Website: lowes
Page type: cart
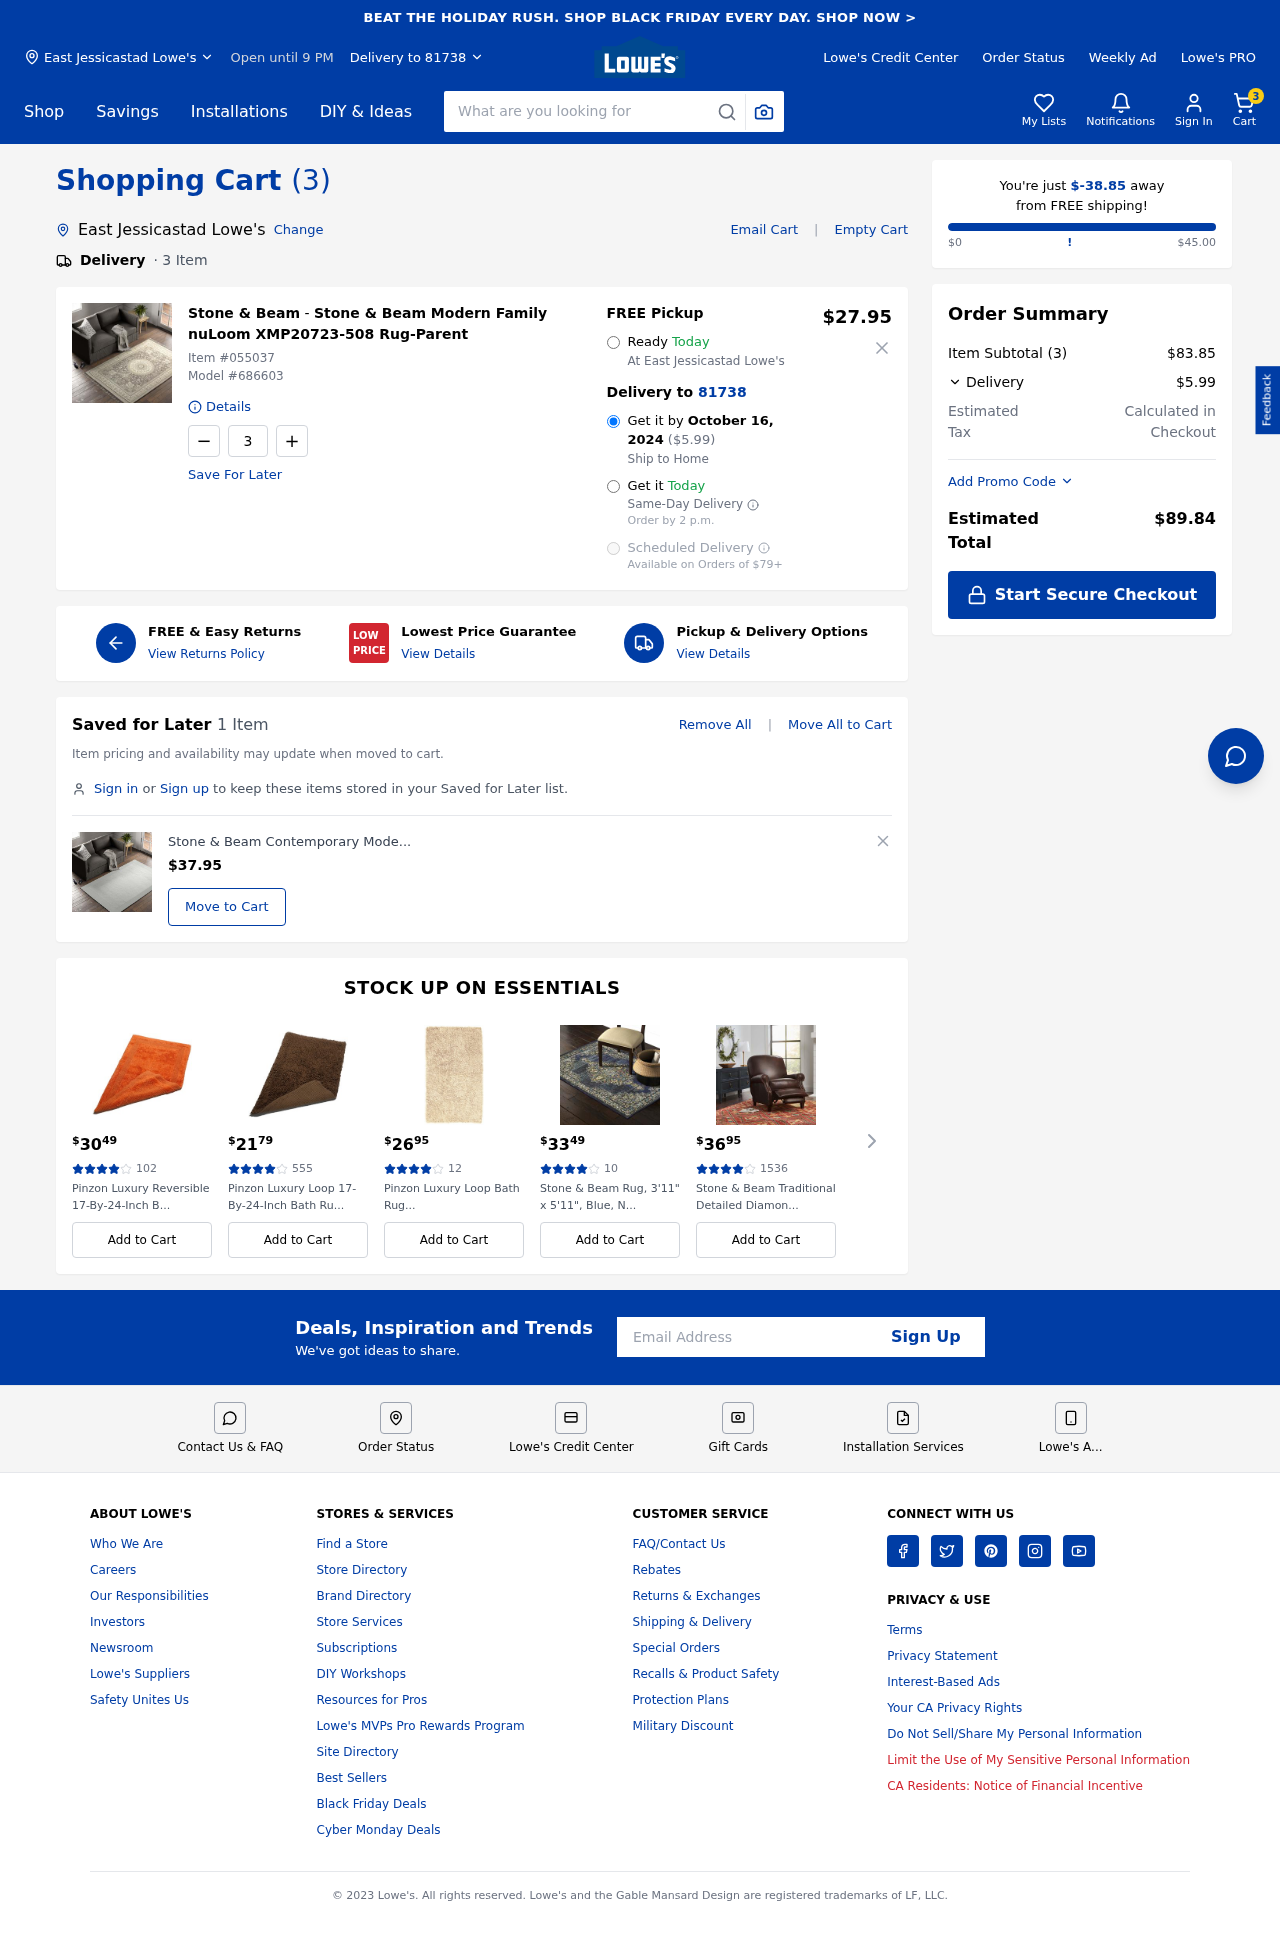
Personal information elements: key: PII_CITY
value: East Jessicastad Lowe's
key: PII_EMAIL
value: stephanie_yang@gmail.com
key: PII_POSTCODE
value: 81738
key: PII_CITY2
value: East Jessicastad Lowe's
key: PII_CITY3
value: East Jessicastad
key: PII_POSTCODE_FULL
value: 81738
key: PII_POSTCODE_NUMERIC
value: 81738
Product elements: key: PRODUCT1_BRAND
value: Stone & Beam
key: PRODUCT1_NAME
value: Stone & Beam Modern Family nuLoom XMP20723-508 Rug-Parent
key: PRODUCT1_PRICE
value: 27.95
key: PRODUCT1_QUANTITY
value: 3
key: PRODUCT2_NAME
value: Stone & Beam Contemporary Mode Tone Wool Rug
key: PRODUCT2_PRICE
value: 37.95
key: PRODUCT1_ITEM_NUMBER
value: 055037
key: PRODUCT1_MODEL_NUMBER
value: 686603
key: PRODUCT3_PRICE
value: $3049
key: PRODUCT3_NUM_RATINGS
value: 102
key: PRODUCT3_NAME
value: Pinzon Luxury Reversible 17-By-24-Inch B...
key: PRODUCT4_PRICE
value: $2179
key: PRODUCT4_NUM_RATINGS
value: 555
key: PRODUCT4_NAME
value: Pinzon Luxury Loop 17-By-24-Inch Bath Ru...
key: PRODUCT5_PRICE
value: $2695
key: PRODUCT5_NUM_RATINGS
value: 12
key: PRODUCT5_NAME
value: Pinzon Luxury Loop Bath Rug...
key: PRODUCT6_PRICE
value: $3349
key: PRODUCT6_NUM_RATINGS
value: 10
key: PRODUCT6_NAME
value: Stone & Beam Rug, 3'11" x 5'11", Blue, N...
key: PRODUCT7_PRICE
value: $3695
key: PRODUCT7_NUM_RATINGS
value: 1536
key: PRODUCT7_NAME
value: Stone & Beam Traditional Detailed Diamon...
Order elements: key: ORDER_NUM_ITEMS
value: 3
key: ORDER_DELIVERY_DATE
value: October 16, 2024
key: ORDER_SHIPPING_COST2
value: $5.99
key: ORDER_SHIPPING_AWAY
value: $-38.85
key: ORDER_SUBTOTAL
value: $83.85
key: ORDER_SHIPPING_COST
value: $5.99
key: ORDER_TOTAL
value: $89.84
Search elements: key: HEADER_SEARCH
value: What are you looking for
Other elements: key: SAVED_NUM_ITEMS
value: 1 Item